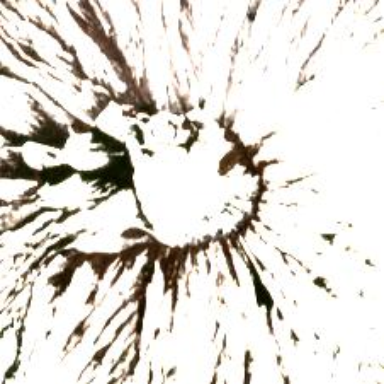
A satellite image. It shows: Majestic volcano in its natural form.